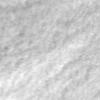
Label: no_change